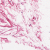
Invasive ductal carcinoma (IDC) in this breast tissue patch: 0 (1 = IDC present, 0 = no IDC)